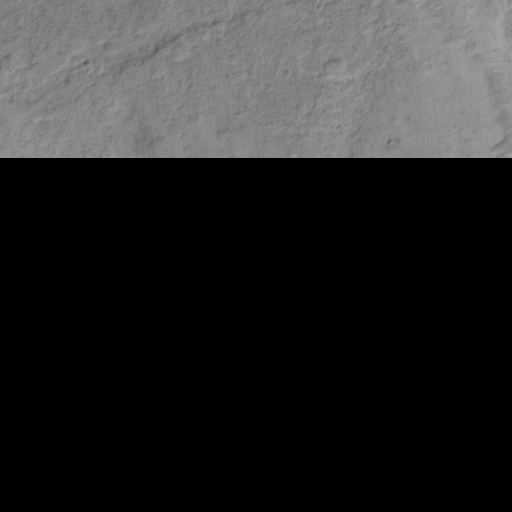
Objects detected: cone